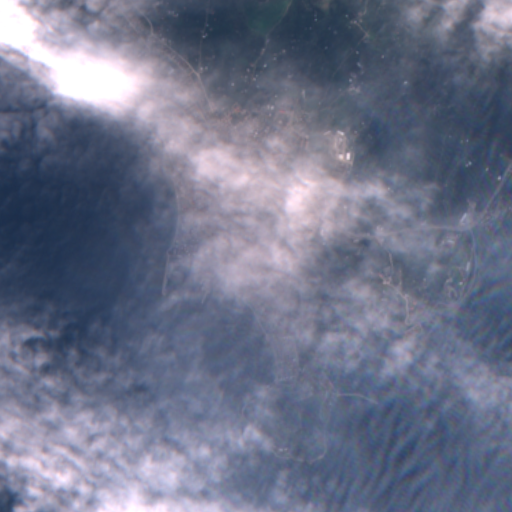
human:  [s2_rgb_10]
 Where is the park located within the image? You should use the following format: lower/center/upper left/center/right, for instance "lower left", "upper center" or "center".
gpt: The park is located in the upper center of the image.
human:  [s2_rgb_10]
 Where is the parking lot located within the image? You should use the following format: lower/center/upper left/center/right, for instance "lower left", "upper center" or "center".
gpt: The parking lot is located in the center of the image.
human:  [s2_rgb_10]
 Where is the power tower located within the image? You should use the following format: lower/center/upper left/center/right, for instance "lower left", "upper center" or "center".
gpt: The power tower is located in the upper right of the image.
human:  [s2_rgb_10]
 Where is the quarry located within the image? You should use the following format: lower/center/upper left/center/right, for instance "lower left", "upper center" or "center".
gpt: The quarry is located in the upper right of the image.
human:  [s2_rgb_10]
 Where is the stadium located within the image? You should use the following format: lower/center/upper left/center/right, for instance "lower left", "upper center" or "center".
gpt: The stadium is located in the center of the image.
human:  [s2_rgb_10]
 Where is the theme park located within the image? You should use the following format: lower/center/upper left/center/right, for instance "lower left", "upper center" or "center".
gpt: The theme park is located in the center left of the image.
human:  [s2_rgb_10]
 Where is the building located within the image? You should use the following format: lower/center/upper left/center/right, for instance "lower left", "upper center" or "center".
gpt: There is no building in the image.